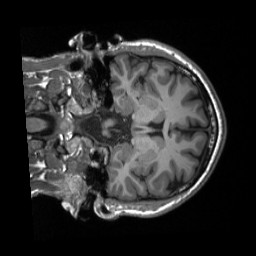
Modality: T1w
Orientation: coronal
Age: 39
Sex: male
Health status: ill
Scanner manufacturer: siemens
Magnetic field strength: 3 T
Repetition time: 2.3 s
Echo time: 0.00201 s